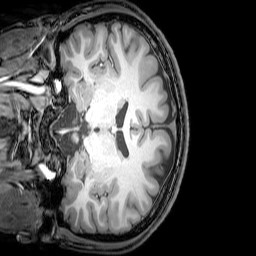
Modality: T1w
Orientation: coronal
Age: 21
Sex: male
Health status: healthy
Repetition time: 0.081 s
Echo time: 0.037 s